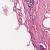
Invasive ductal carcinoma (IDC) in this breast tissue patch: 0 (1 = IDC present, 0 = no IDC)